Interaction volume radius: 10 \u00c5
Interaction volume height: 10 \u00c5
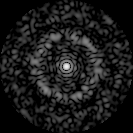
Disorder parameter: 0.8139